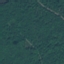
Label: Forest